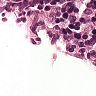
Metastatic tissue present: no